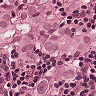
Metastatic tissue present: yes